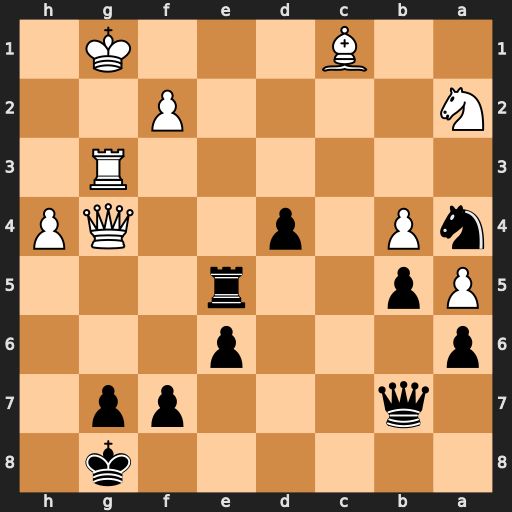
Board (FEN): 6k1/1q3pp1/p3p3/Pp2r3/nP1p2QP/6R1/N4P2/2B3K1
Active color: b
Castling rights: -
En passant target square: -
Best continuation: Re1+ Kh2 Rh1#